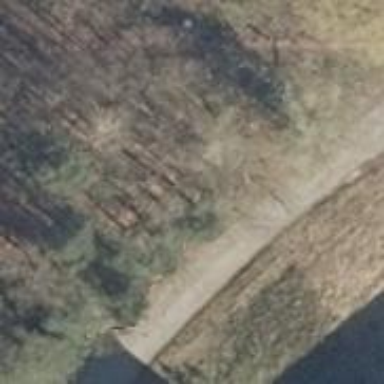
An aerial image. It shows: Unclassified road used for forestry vehicles.